Field crop: tomato
Growth stage: 2
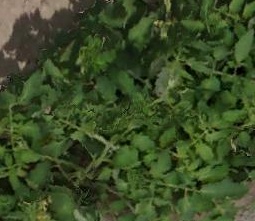
Species: tomato